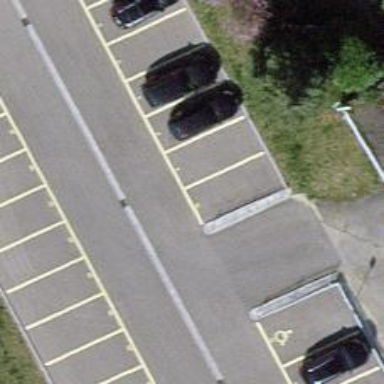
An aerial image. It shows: Parking aisle designated as service road.